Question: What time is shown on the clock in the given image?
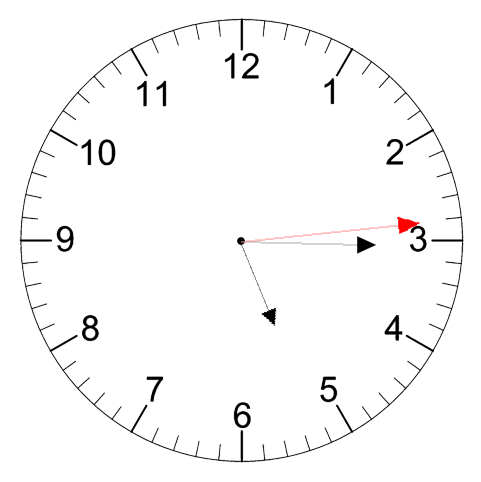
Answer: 05:15:14